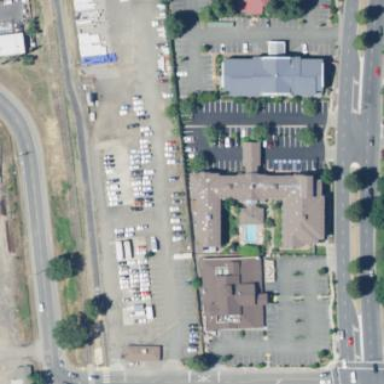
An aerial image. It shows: Hotel.